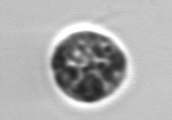
Label: Amoeba